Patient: sex M, age 42
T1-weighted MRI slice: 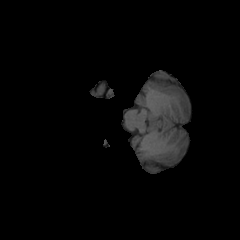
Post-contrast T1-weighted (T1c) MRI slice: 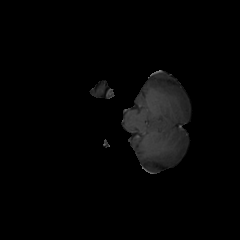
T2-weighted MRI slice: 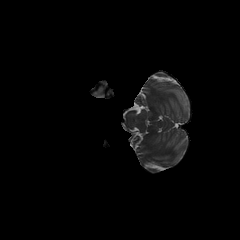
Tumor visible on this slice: no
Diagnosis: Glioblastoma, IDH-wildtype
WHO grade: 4